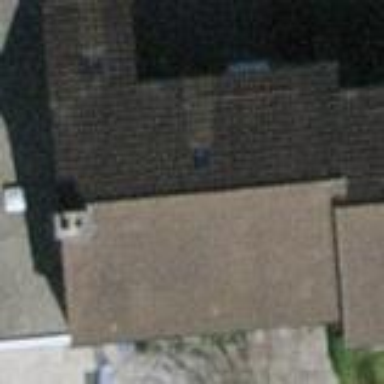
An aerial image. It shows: Building with tiled roof.